Question:
As attached in screenshot when I click on edit button then i want to hide edit button and show save button. How can i do that?
My menu file is as below:
'''
<menu xmlns:android="http://schemas.android.com/apk/res/android">
<item
android:id="@+id/edit_button"
android:icon="@drawable/edit_button"
android:orderInCategory="100"
android:showAsAction="always"
android:title="@string/edit"/>
</menu>
'''
Is it possible this with image as edit to another image as save when button is clicked once and as save to edit when button is clicked again.
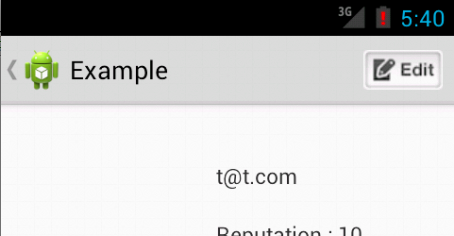
Answer: Try this
'''
@Override
public boolean onOptionsItemSelected(MenuItem item){
{
if(editing){
item.setIcon(R.drawable.ic_save);
}else{
item.setIcon(R.drawable.ic_edit);
}
return super.onOptionsItemSelected(menu);
}
'''